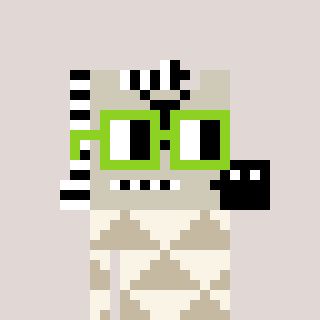
a pixel art character with square light green glasses, a zebra-shaped head and a bege-colored body on a warm background